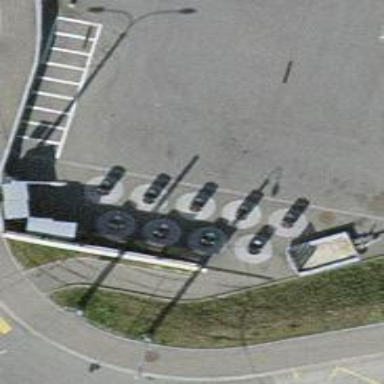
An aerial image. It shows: Waste disposal facility.